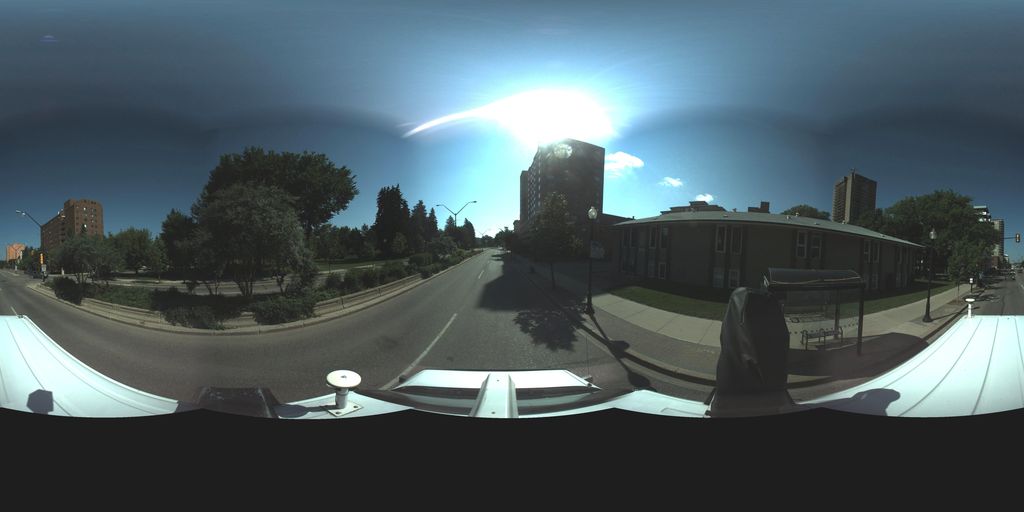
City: saskatoon